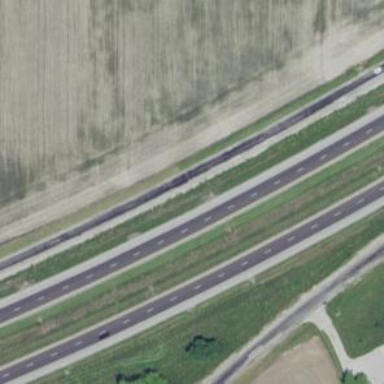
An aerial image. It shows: Interstate motorway.